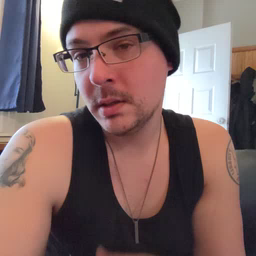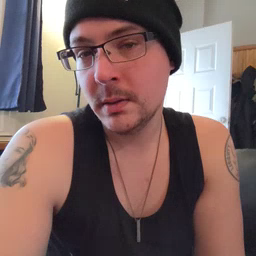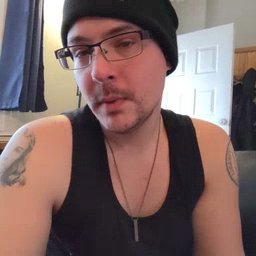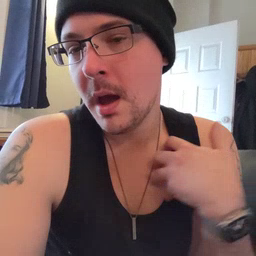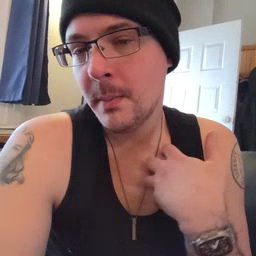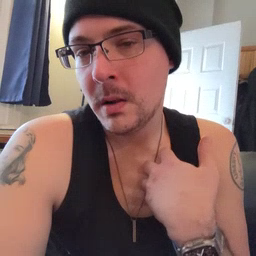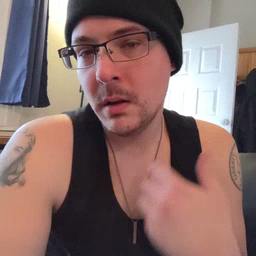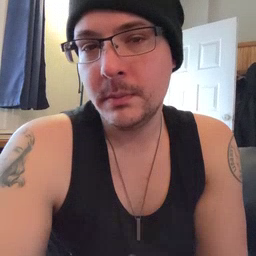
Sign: animal